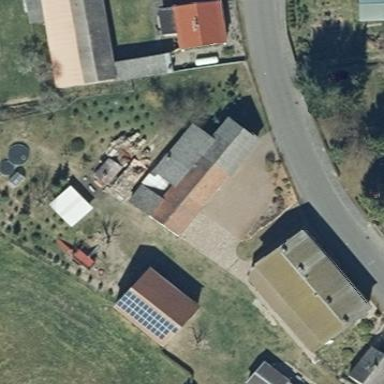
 where the roof is oriented along the structure."